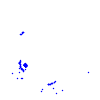
Particle: kaon